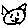
Label: cat